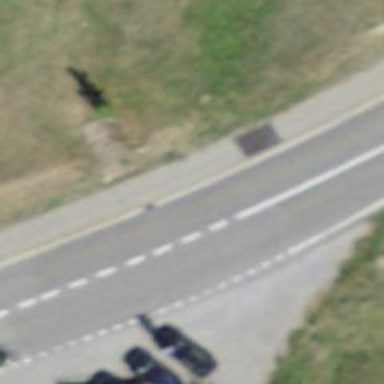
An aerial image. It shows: Uncontrolled zebra crossing on the road.